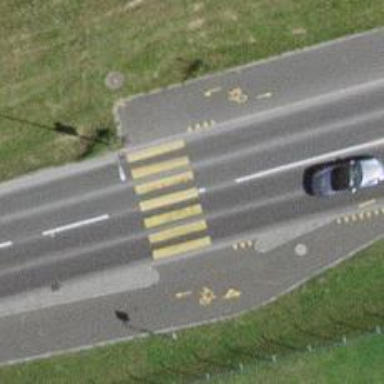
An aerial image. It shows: Crossing on asphalt cycleway.